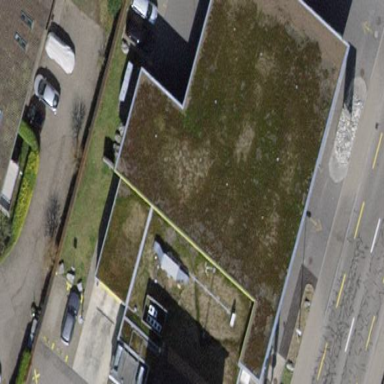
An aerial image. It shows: Fuel station located under roof.